Question:
I am using this to print text to a label printer:
'''
Private Sub PrintTextControl_PrintPage(
ByVal sender As System.Object,
ByVal e As System.Drawing.Printing.PrintPageEventArgs)
Handles PrintTextControl.PrintPage
'.....
e.Graphics.DrawString("Hello World", font1, Brushes.Black, x, y, strFormat)
'.....
End Sub
'''
It works well, except that the standard fonts are quite wide for the label printer, even the "Arial Narrow".
I like the Arial/Sanserif style fonts as they are clean and clear. I looked into 3rd party non-standard fonts, but no luck finding any Airal/Sanserif style clean clear fonts.
Is there a way to scale the text to "squeeze" them horizontally? I am not talking about using a smaller font, as the whole word will become smaller. I want it to keep the same height, just scale it narrower.
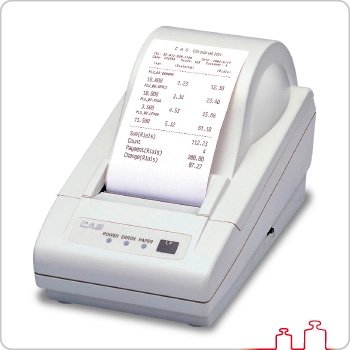
Answer: Try this out:
'''
Private Sub PrintTextControl_PrintPage(
ByVal sender As System.Object,
ByVal e As System.Drawing.Printing.PrintPageEventArgs)
Handles PrintTextControl.PrintPage
'.....
Dim scaleMatrix As New Matrix()
scaleMatrix.Scale(0.8, 1)
e.Graphics.Transform = scaleMatrix
e.Graphics.DrawString("Hello World", font1, Brushes.Black, x, y, strFormat)
'.....
End Sub
'''
Just replace the 0.8 with the scale value appropriate for your printer.